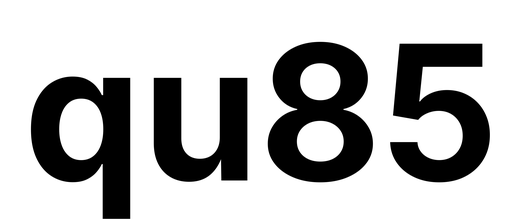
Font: Inter_Bold